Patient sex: M
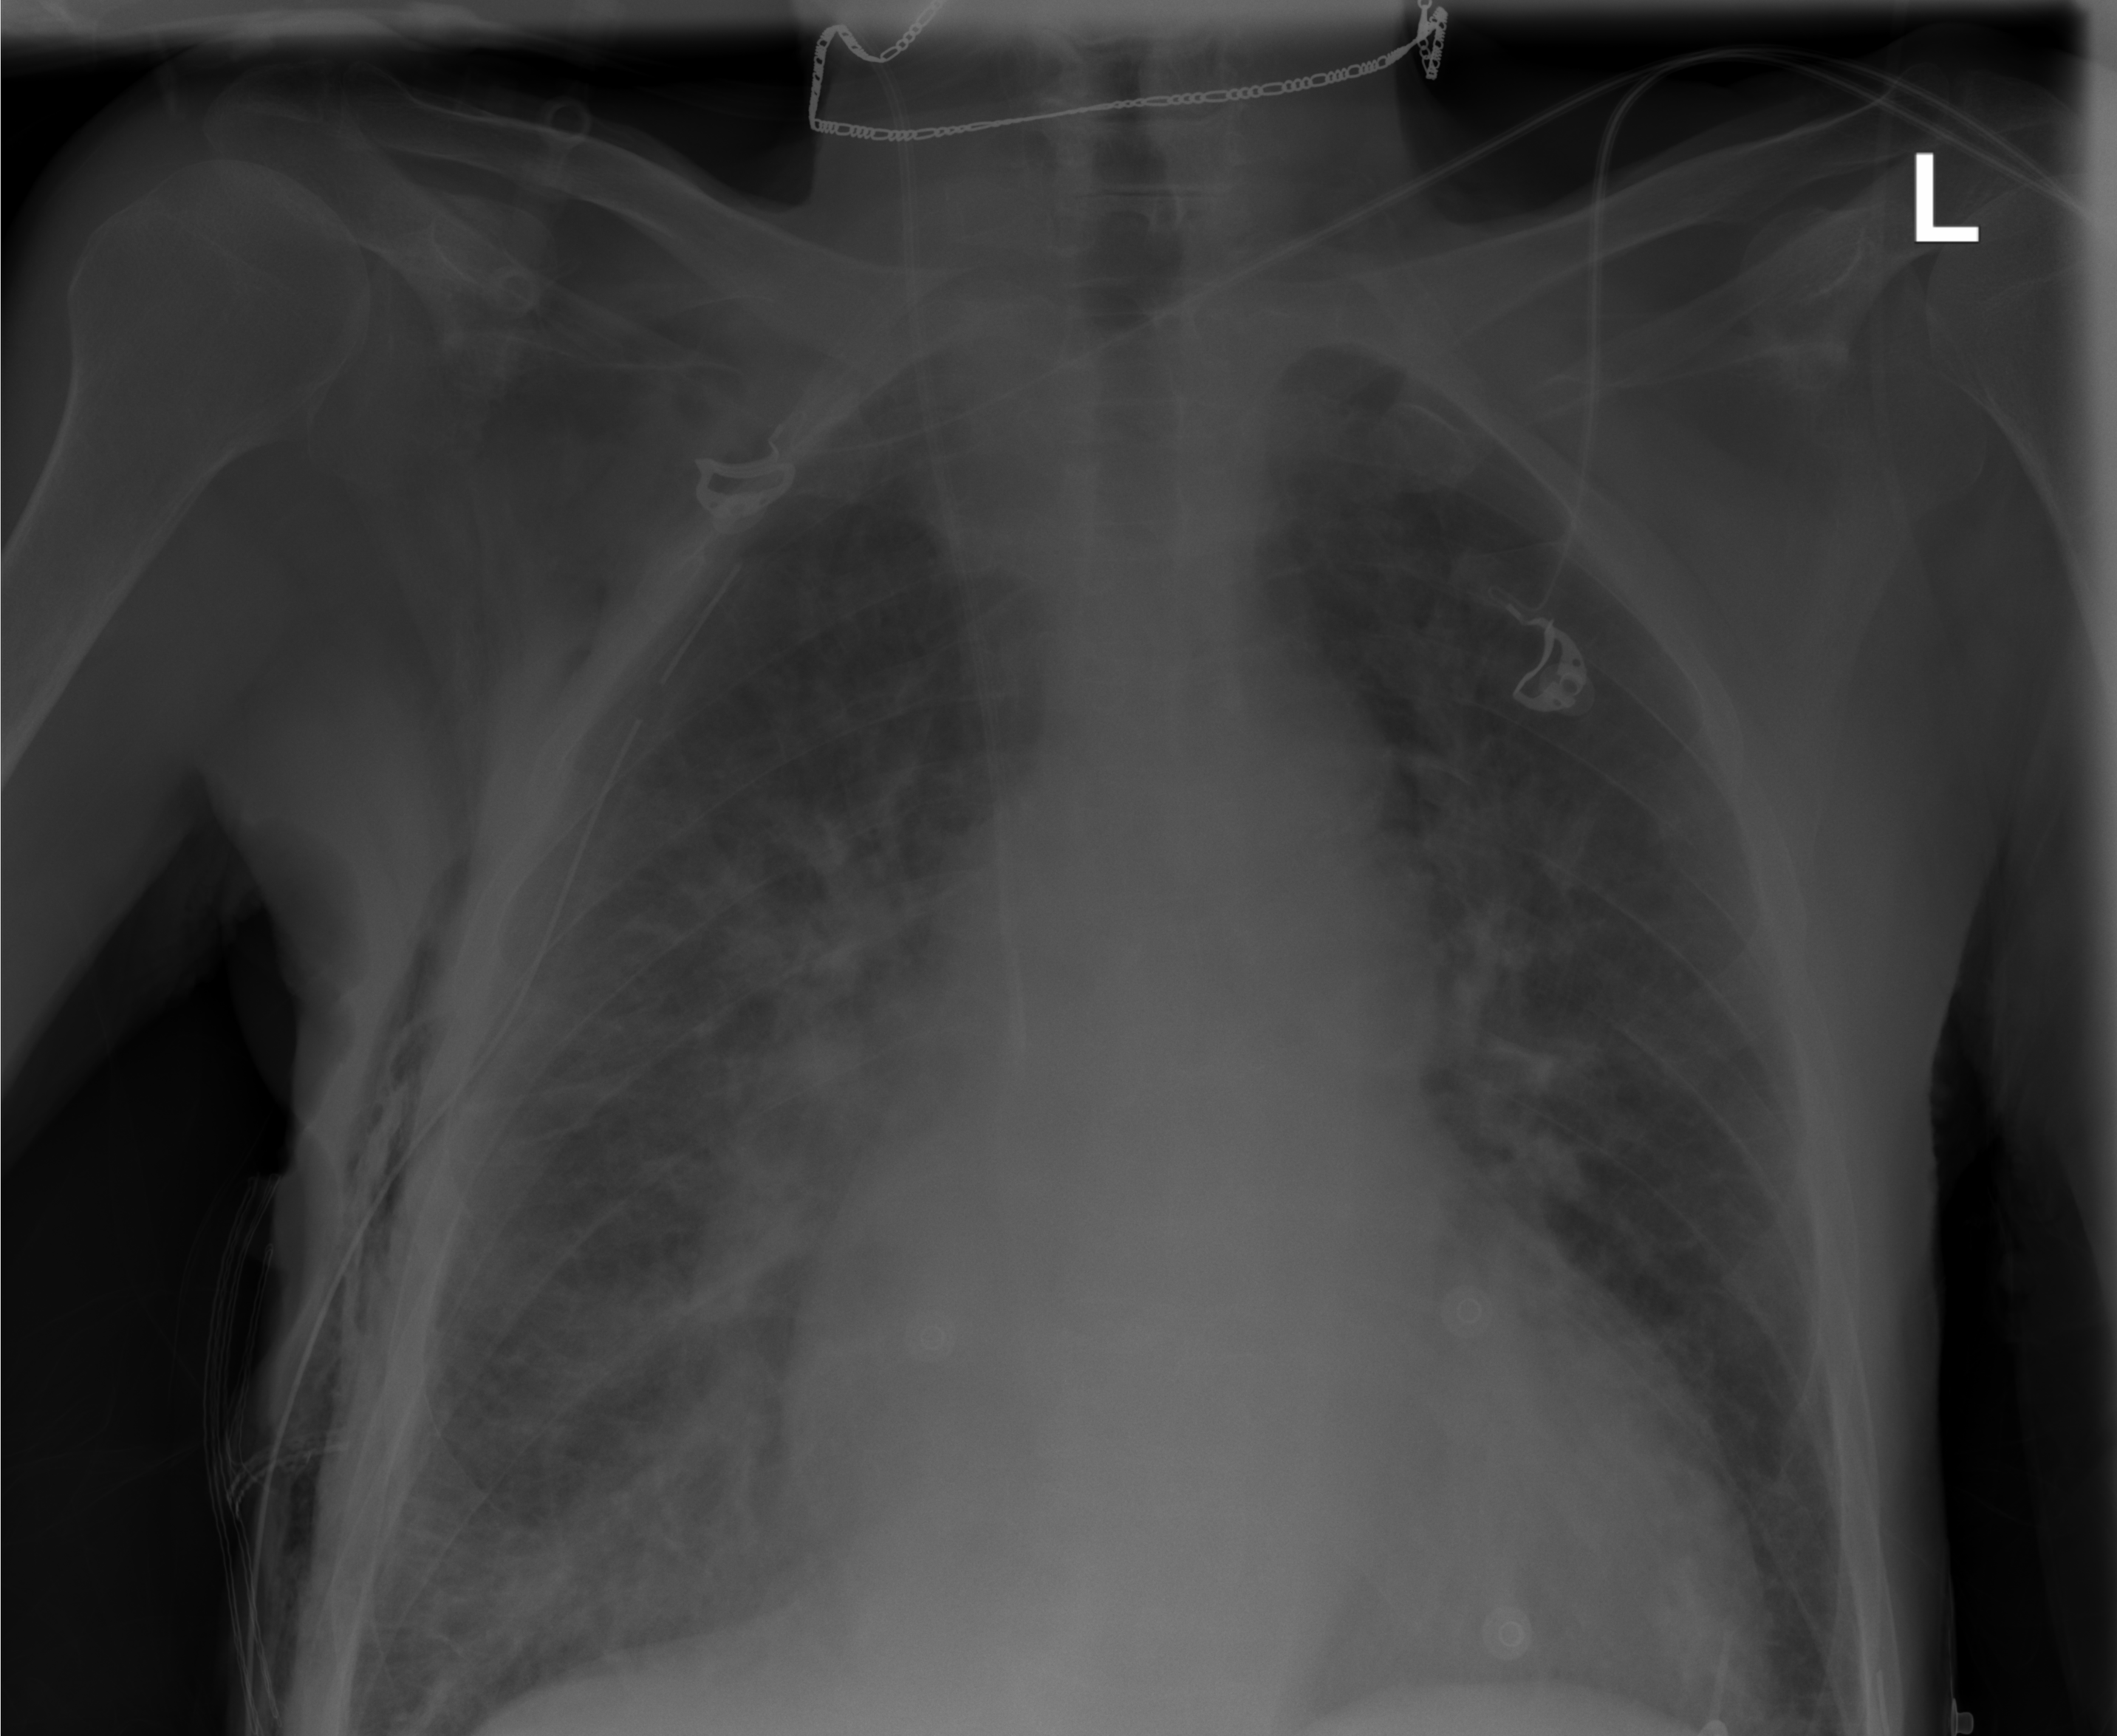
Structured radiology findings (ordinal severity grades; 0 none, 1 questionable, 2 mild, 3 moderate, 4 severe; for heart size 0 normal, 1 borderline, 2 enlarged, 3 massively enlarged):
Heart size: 2
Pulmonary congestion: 3
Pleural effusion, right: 0
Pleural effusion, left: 0
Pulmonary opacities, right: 3
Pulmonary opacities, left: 2
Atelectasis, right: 2
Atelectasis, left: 2